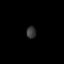
Tissue: lung
Cell type: Epithelial cells
Senescence score: 0.1079
Nuclear area (px): 112
Mean DAPI intensity: 54.482